Current action and preconditions to check: trajectory_clear

Your task: For each precondition in the list above, predict whether it will hold at this action.

Consider the current scene as observed from the mobile robot's camera, and analyze the predicted future states of all dynamic agents (e.g., people, animals, vehicles, or any moving entities) within the NEXT SECOND.

IMPORTANT: Only answer "very likely" if you are absolutely certain—based on strong, clear evidence—that a dynamic agent will violate the precondition in the predicted future state. Do NOT answer "very likely" for unlikely, ambiguous, or low-probability risks.

Ask yourself for each precondition: Is there a high probability, with clear and convincing evidence, that the predicted future states of any dynamic agent will interfere with the predicted future state of the currently executing action within the NEXT SECOND, causing that precondition to fail?

Assess the risk level based on these predictions. Use "likely" or "very likely" if motions create a clear risk of interference.

Use "neutral" or "improbable" if agents are nearby but their predicted paths are clearly diverging or non-conflicting.

Failure Risk Categories: "very improbable", "improbable", "neutral", "likely", "very likely"

Answer Format: Output ONLY the probability_of_failure value from these categories: "very improbable", "improbable", "neutral", "likely", "very likely"

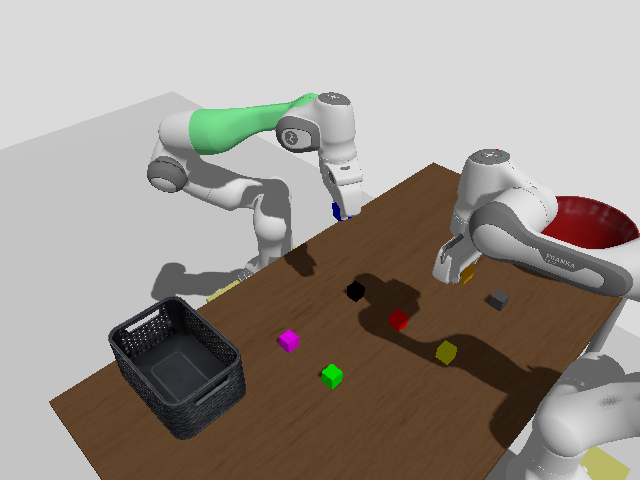

Answer: very improbable